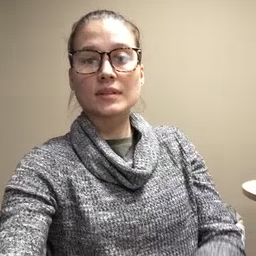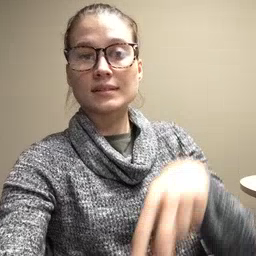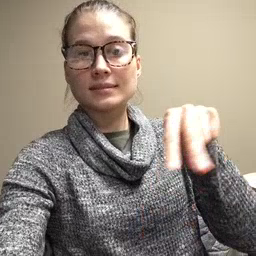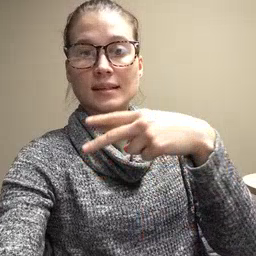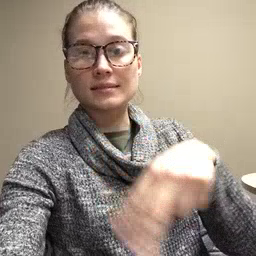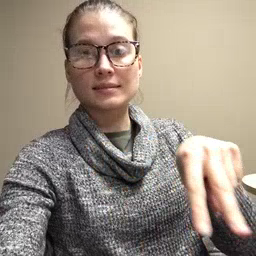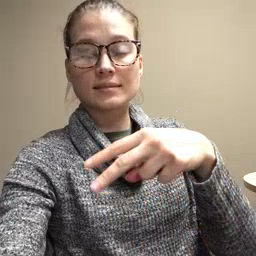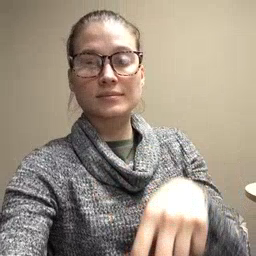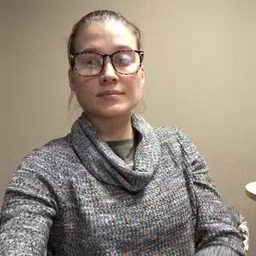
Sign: dance